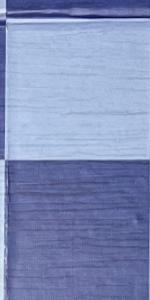
Label: Empty